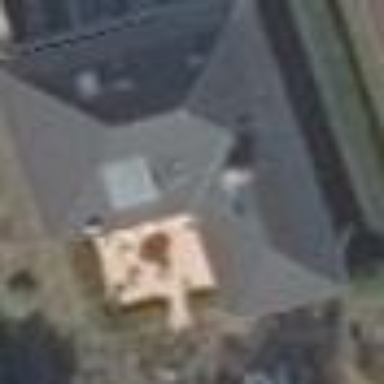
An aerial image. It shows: House with hipped roof.